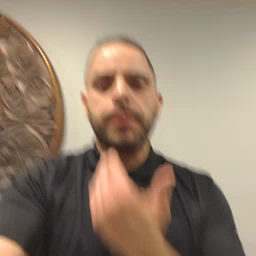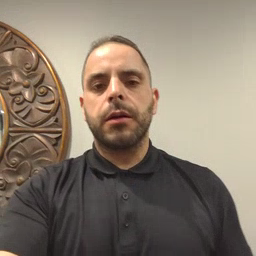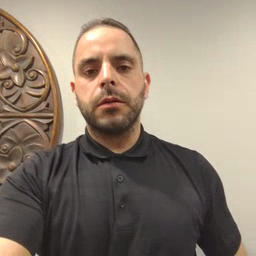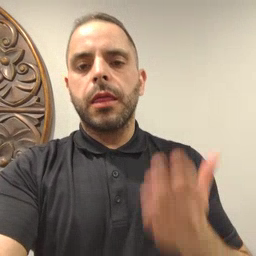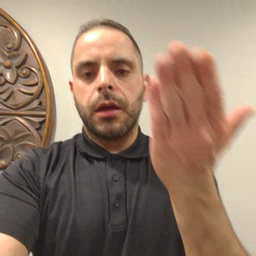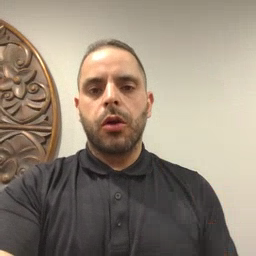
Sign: there